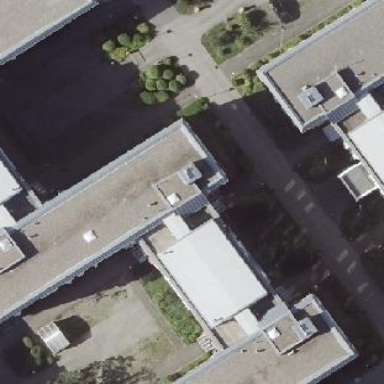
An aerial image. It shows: Office building.